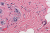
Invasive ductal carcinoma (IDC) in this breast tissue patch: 0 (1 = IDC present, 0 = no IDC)